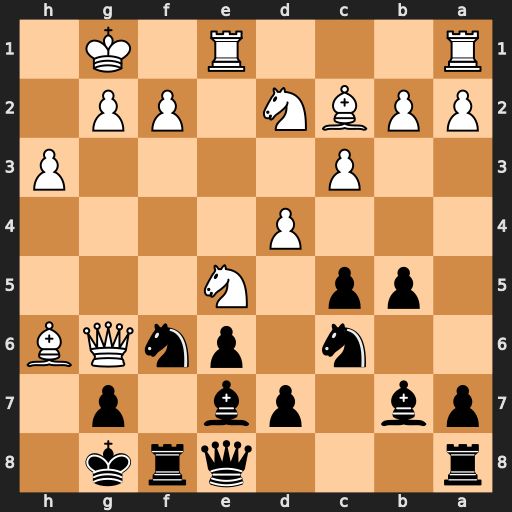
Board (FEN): r3qrk1/pb1pb1p1/2n1pnQB/1pp1N3/3P4/2P4P/PPBN1PP1/R3R1K1
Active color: b
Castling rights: -
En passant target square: -
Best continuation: Qxg6 Nxg6 gxh6